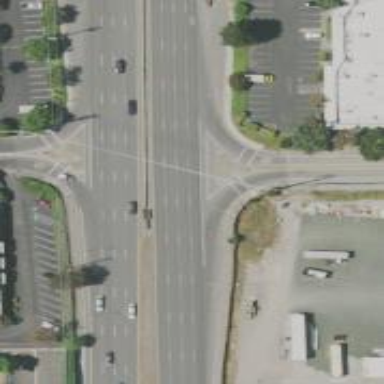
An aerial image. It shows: Trunk link highway.